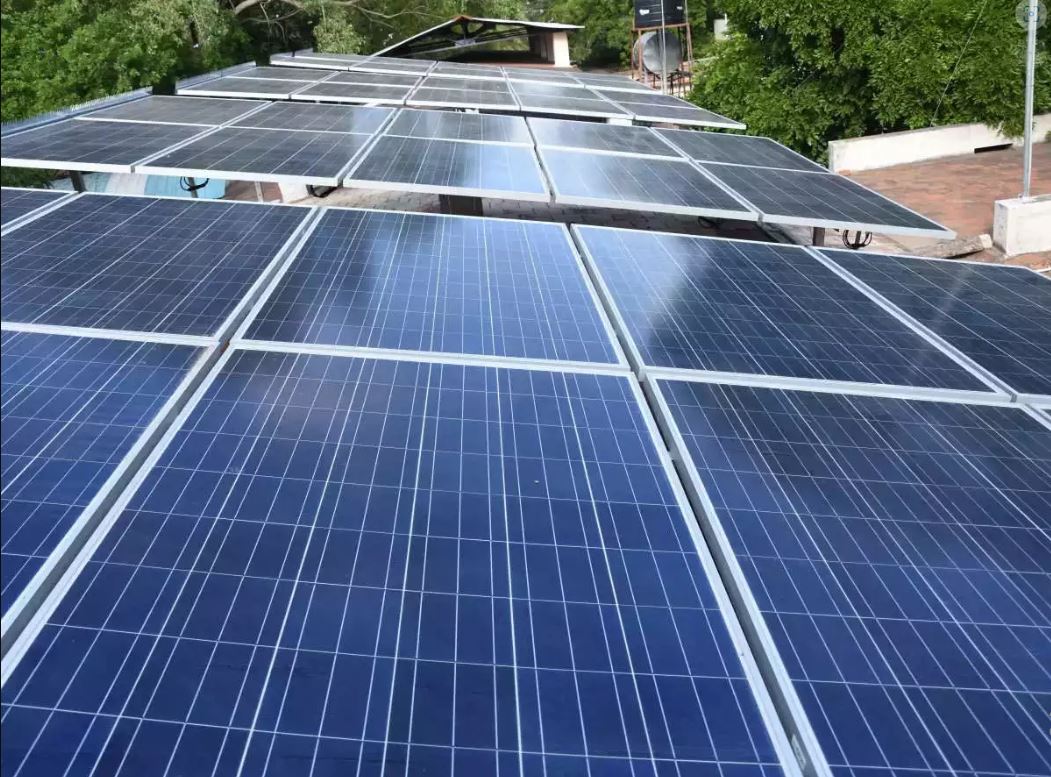
Label: Clean